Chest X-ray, AP view. Patient: 26 years old, sex M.
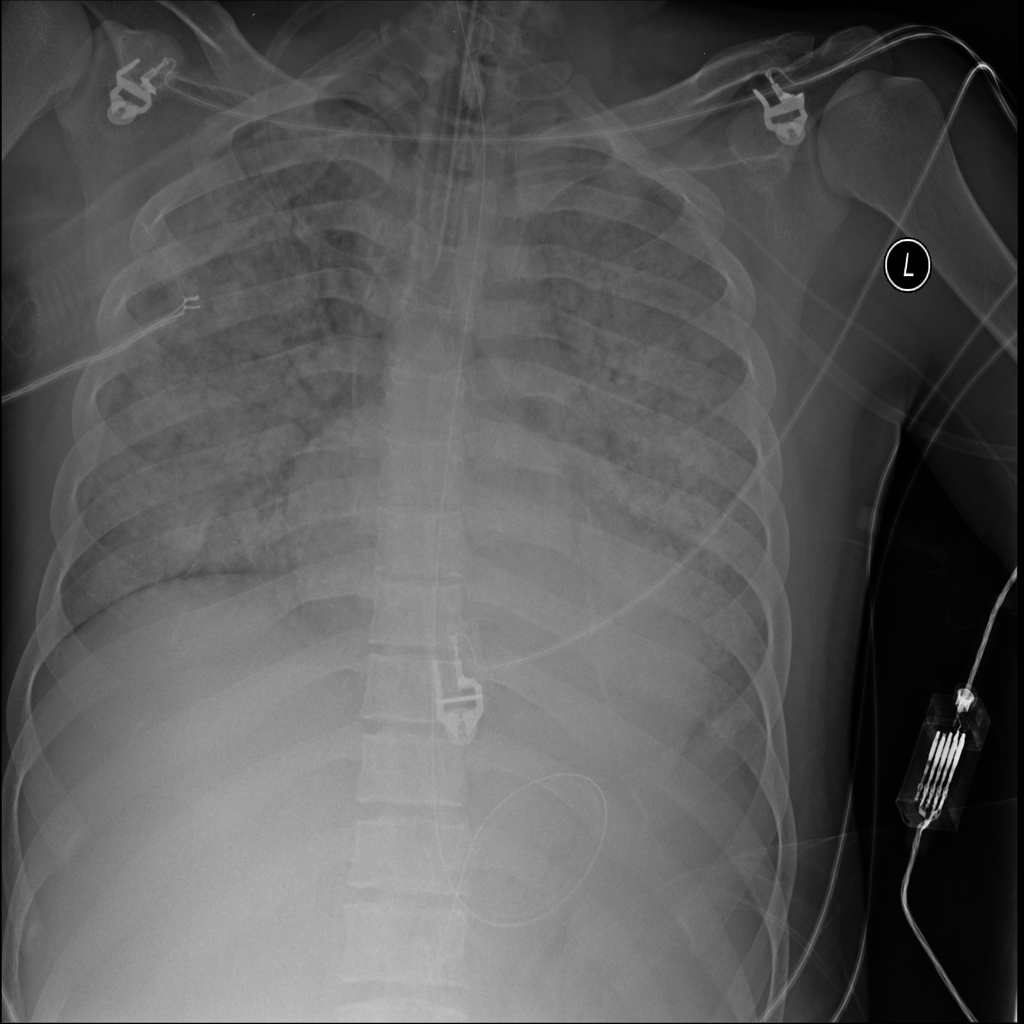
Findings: Infiltration